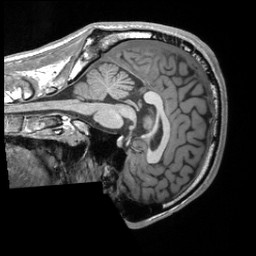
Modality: T1w
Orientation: sagittal
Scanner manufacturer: siemens
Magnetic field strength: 3 T
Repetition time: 2 s
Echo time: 0.0023 s